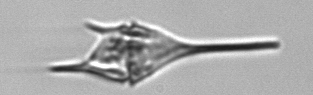
Label: Tripos_lineatus